Question: I have the following situation:
A form with 3 fields where a field's top-margin is -1 and bottom margin is 0. Therefore, there is only a single pixel of border between the fields (since the border is 1px). The border color changes upon selection but since the field on the bottom is on top of it, the bottom border is not changed since it is the one of the element below. One solution I thought of is changing the z-index of the focused element but I don't know precisely how to do it.

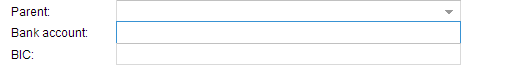
Answer: Use 'z-index' to bring it to the front: 'obj.getEl().setStyle('z-index','10000');'
Or check <URL>;'